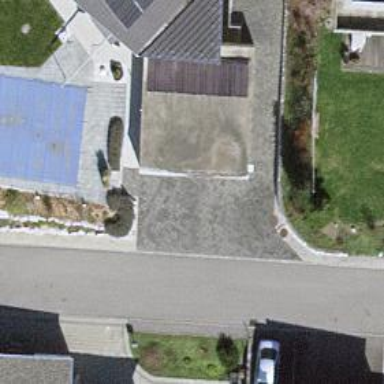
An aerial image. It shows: Garage.